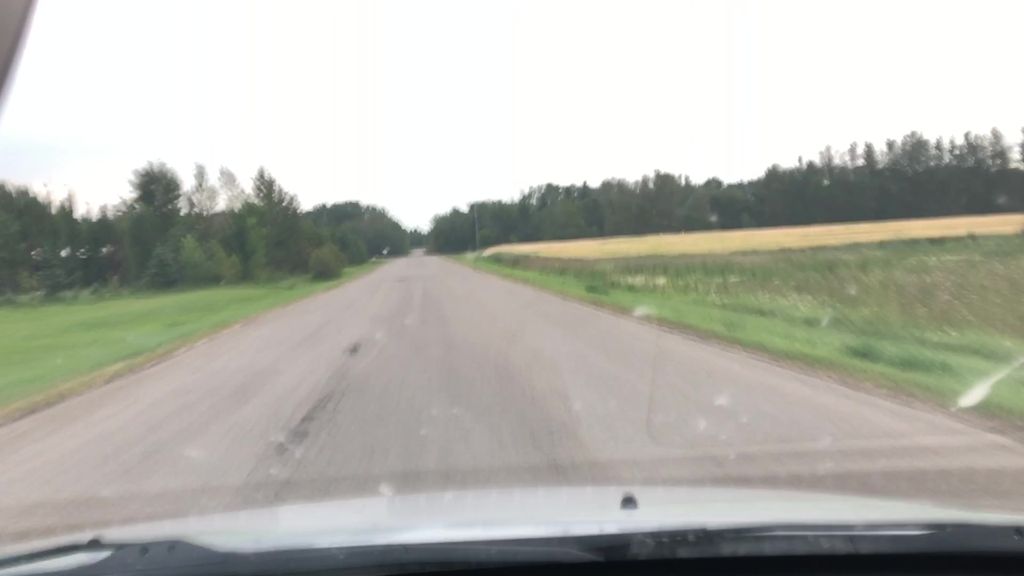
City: edmonton